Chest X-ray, AP view. Patient: 30 years old, sex F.
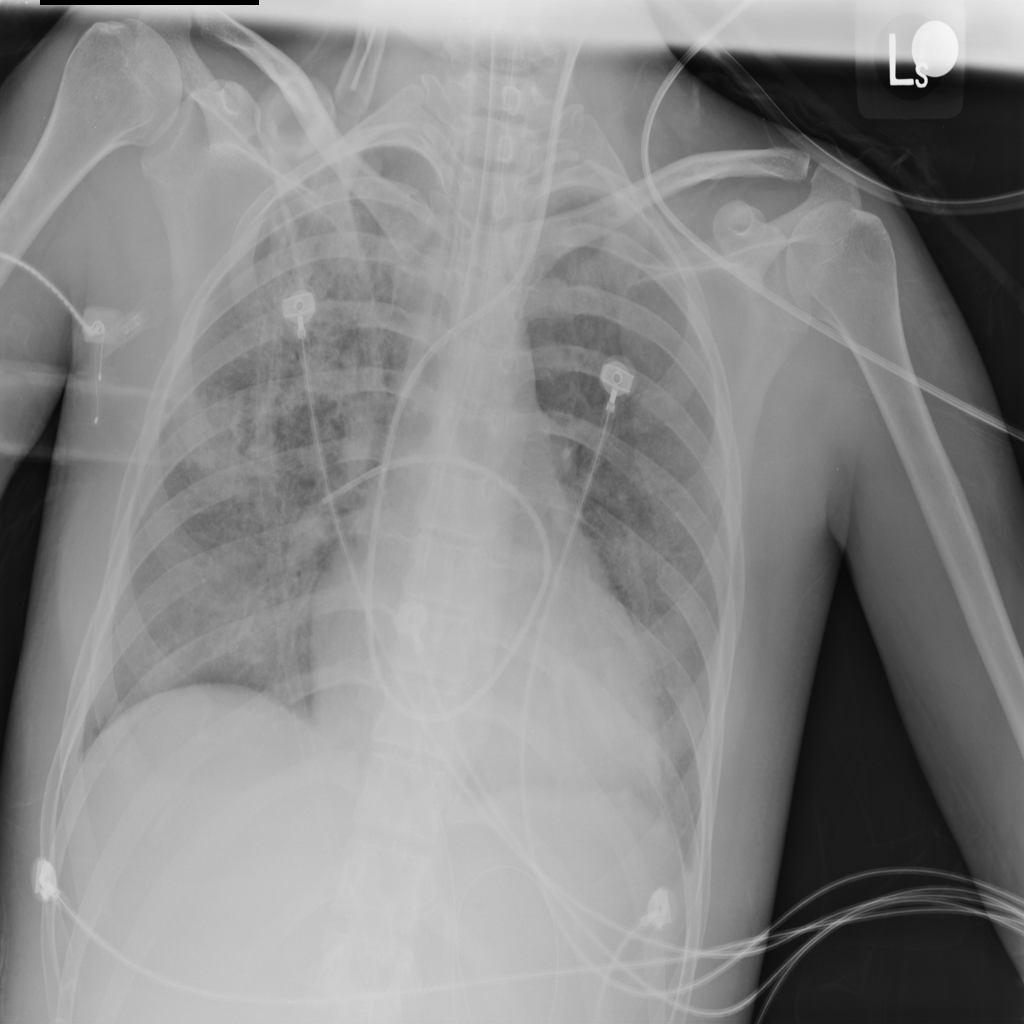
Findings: Infiltration